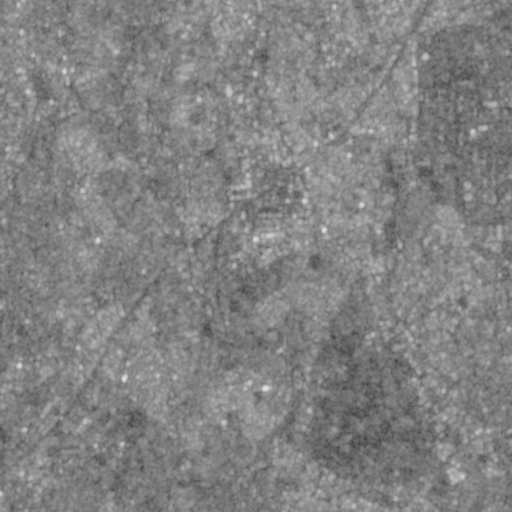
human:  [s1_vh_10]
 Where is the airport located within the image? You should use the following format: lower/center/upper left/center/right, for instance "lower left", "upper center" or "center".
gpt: The airport is located in the upper right of the image.
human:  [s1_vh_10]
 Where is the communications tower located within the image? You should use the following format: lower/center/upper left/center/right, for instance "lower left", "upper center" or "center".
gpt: The communications tower is located in the center left of the image.
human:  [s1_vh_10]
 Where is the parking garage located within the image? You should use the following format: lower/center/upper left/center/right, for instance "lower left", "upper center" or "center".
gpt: The parking garage is located in the upper left of the image.
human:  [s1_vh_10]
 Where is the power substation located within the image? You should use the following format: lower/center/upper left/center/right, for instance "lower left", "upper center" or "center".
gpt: The power substation is located in the lower right of the image.
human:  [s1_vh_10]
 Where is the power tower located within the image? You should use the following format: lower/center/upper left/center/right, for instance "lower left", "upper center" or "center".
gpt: The power tower is located in the right of the image.
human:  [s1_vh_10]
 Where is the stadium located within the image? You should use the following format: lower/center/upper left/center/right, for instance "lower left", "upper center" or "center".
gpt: The stadium is located in the center right of the image.
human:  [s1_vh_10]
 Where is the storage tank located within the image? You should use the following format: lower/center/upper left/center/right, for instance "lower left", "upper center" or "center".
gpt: The storage tank is located in the center left of the image.
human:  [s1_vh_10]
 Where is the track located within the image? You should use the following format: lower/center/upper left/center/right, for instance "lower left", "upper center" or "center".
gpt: The track is located in the upper right of the image.
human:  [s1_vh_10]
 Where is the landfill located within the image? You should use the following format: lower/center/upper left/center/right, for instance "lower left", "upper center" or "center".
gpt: There is no landfill in the image.

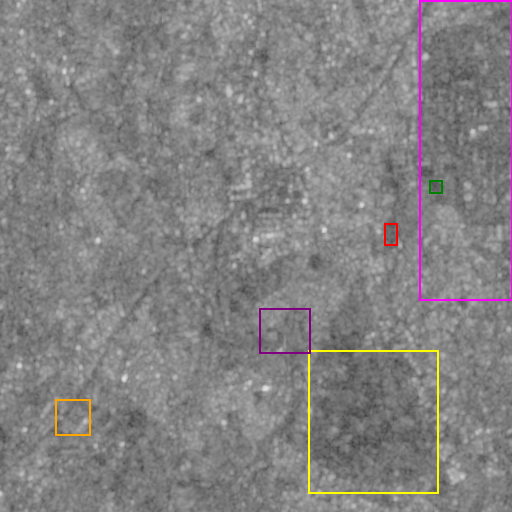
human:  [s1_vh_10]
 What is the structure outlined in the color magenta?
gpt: The structure outlined in magenta is an airport.
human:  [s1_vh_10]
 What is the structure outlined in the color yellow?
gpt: The structure outlined in yellow is a crop field.
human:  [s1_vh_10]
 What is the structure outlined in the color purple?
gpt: The structure outlined in purple is a park.
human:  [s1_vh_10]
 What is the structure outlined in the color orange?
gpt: The structure outlined in orange is a parking lot.
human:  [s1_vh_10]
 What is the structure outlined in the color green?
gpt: The structure outlined in green is a stadium.
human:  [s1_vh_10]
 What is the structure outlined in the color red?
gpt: The structure outlined in red is a track.
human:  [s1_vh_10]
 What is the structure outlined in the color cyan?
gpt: There is no cyan outline.